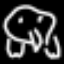
Label: frog